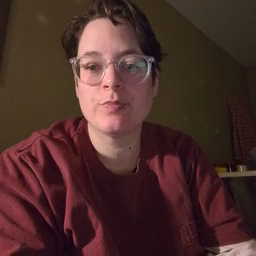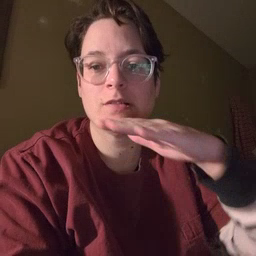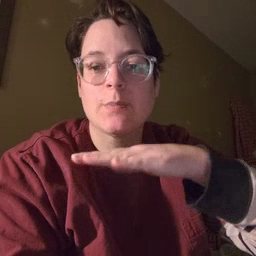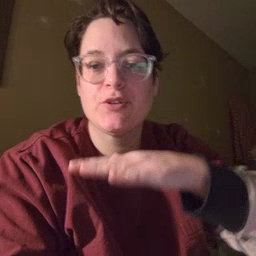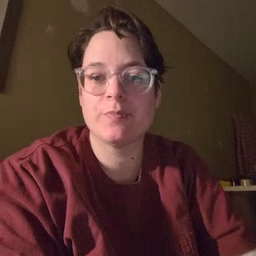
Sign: table